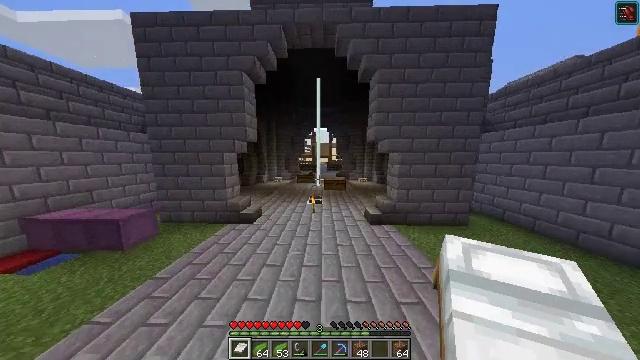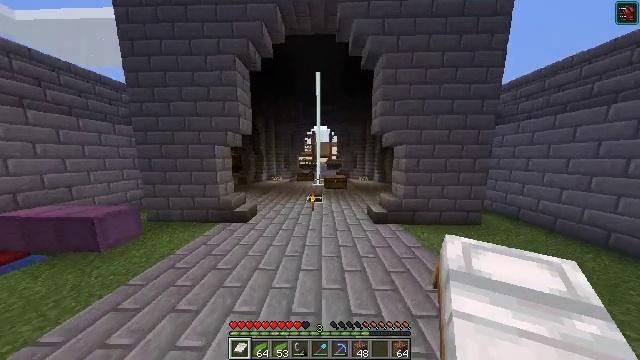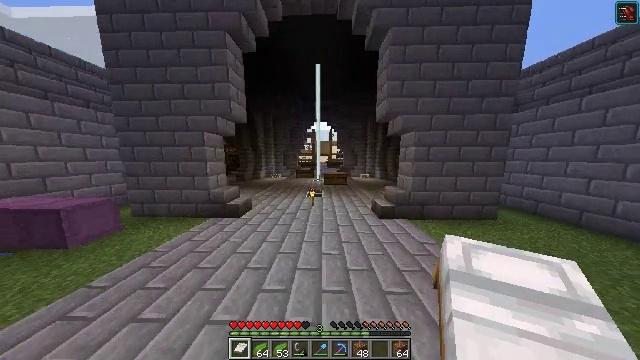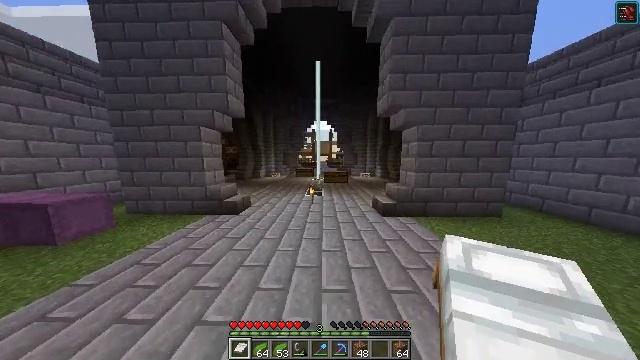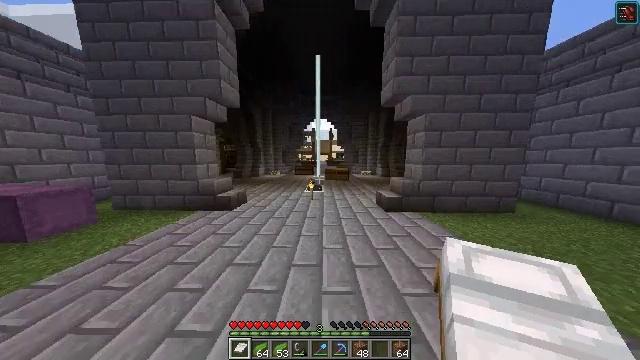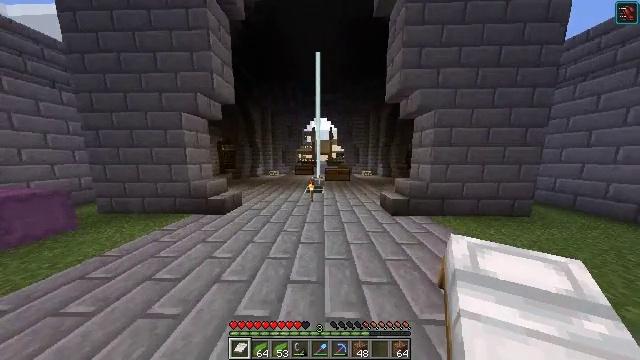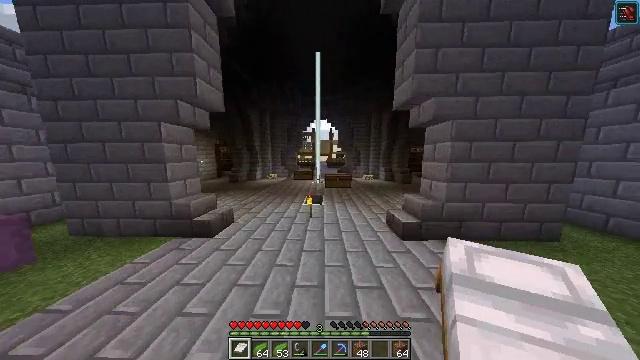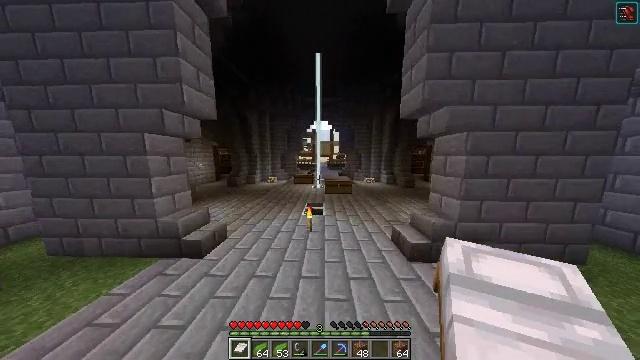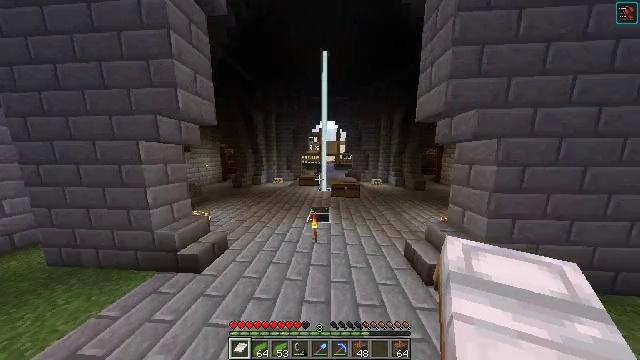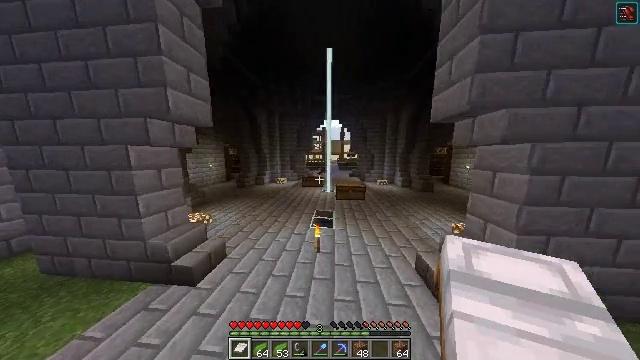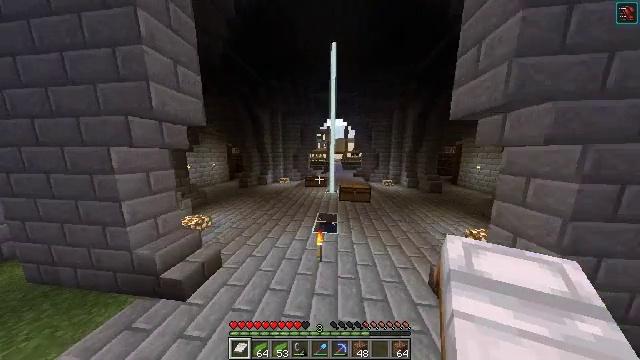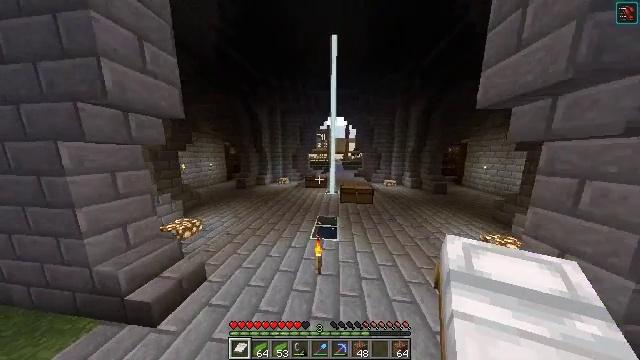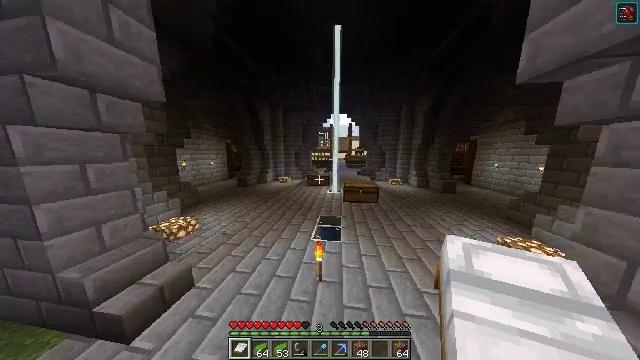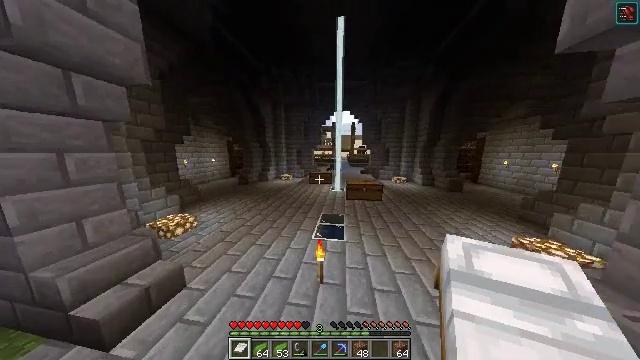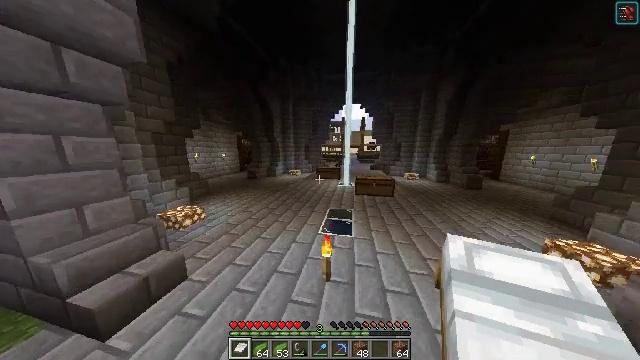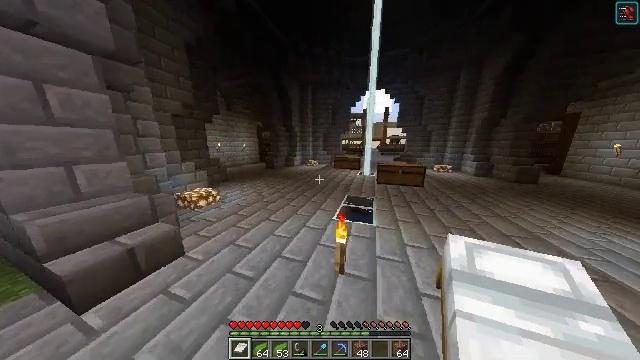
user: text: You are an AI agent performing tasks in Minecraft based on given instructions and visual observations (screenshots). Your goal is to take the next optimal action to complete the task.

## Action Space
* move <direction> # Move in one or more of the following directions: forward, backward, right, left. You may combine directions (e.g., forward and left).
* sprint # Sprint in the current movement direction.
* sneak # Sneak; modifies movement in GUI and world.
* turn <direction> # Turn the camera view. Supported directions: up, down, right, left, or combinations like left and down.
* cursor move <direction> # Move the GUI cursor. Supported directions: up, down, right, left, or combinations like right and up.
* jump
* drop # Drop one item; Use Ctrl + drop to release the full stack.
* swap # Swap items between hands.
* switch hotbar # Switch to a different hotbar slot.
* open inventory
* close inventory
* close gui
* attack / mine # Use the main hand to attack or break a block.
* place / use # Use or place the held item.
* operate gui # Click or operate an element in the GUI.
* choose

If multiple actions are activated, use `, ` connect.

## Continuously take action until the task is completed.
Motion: motion action
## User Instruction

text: Kill the slime.
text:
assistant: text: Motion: move forward, jump
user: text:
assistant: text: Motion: move forward, jump
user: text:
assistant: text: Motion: move forward, jump
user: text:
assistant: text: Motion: move forward, jump
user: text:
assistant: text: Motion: move forward, jump
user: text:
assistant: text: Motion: move forward, jump
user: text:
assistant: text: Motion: move forward, jump
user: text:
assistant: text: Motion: move forward, turn left, jump
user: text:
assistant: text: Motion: move forward, turn left, jump
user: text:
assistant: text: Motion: move forward, turn left, jump
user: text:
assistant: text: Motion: move forward, jump
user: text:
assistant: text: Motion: move forward, turn left, jump
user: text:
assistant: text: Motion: move forward, jump
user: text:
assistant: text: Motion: move forward, turn left and down, jump
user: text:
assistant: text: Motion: move forward, turn left and down, jump
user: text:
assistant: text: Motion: move forward, turn left, jump
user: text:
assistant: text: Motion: move forward, turn left, jump
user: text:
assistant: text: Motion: move forward, jump
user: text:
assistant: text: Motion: move forward, jump
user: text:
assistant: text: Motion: move forward, jump
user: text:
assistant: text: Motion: move forward, jump
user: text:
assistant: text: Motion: move forward, jump
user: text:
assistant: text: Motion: move forward, jump
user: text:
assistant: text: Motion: move forward, jump
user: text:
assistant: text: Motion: move forward, turn left, jump
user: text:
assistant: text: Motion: move forward, turn left and up, jump
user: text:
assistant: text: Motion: move forward, turn left and up, jump
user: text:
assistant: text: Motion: move forward, turn left, jump
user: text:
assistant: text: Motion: move forward, jump
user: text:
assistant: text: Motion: move forward, jump